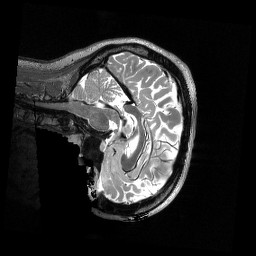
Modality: T2w
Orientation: sagittal
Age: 24
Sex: female
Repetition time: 3.2 s
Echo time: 0.563 s